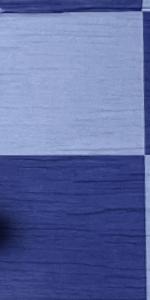
Label: Empty